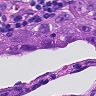
Metastatic tissue present: yes